Platform: macOS
Application: Chrome
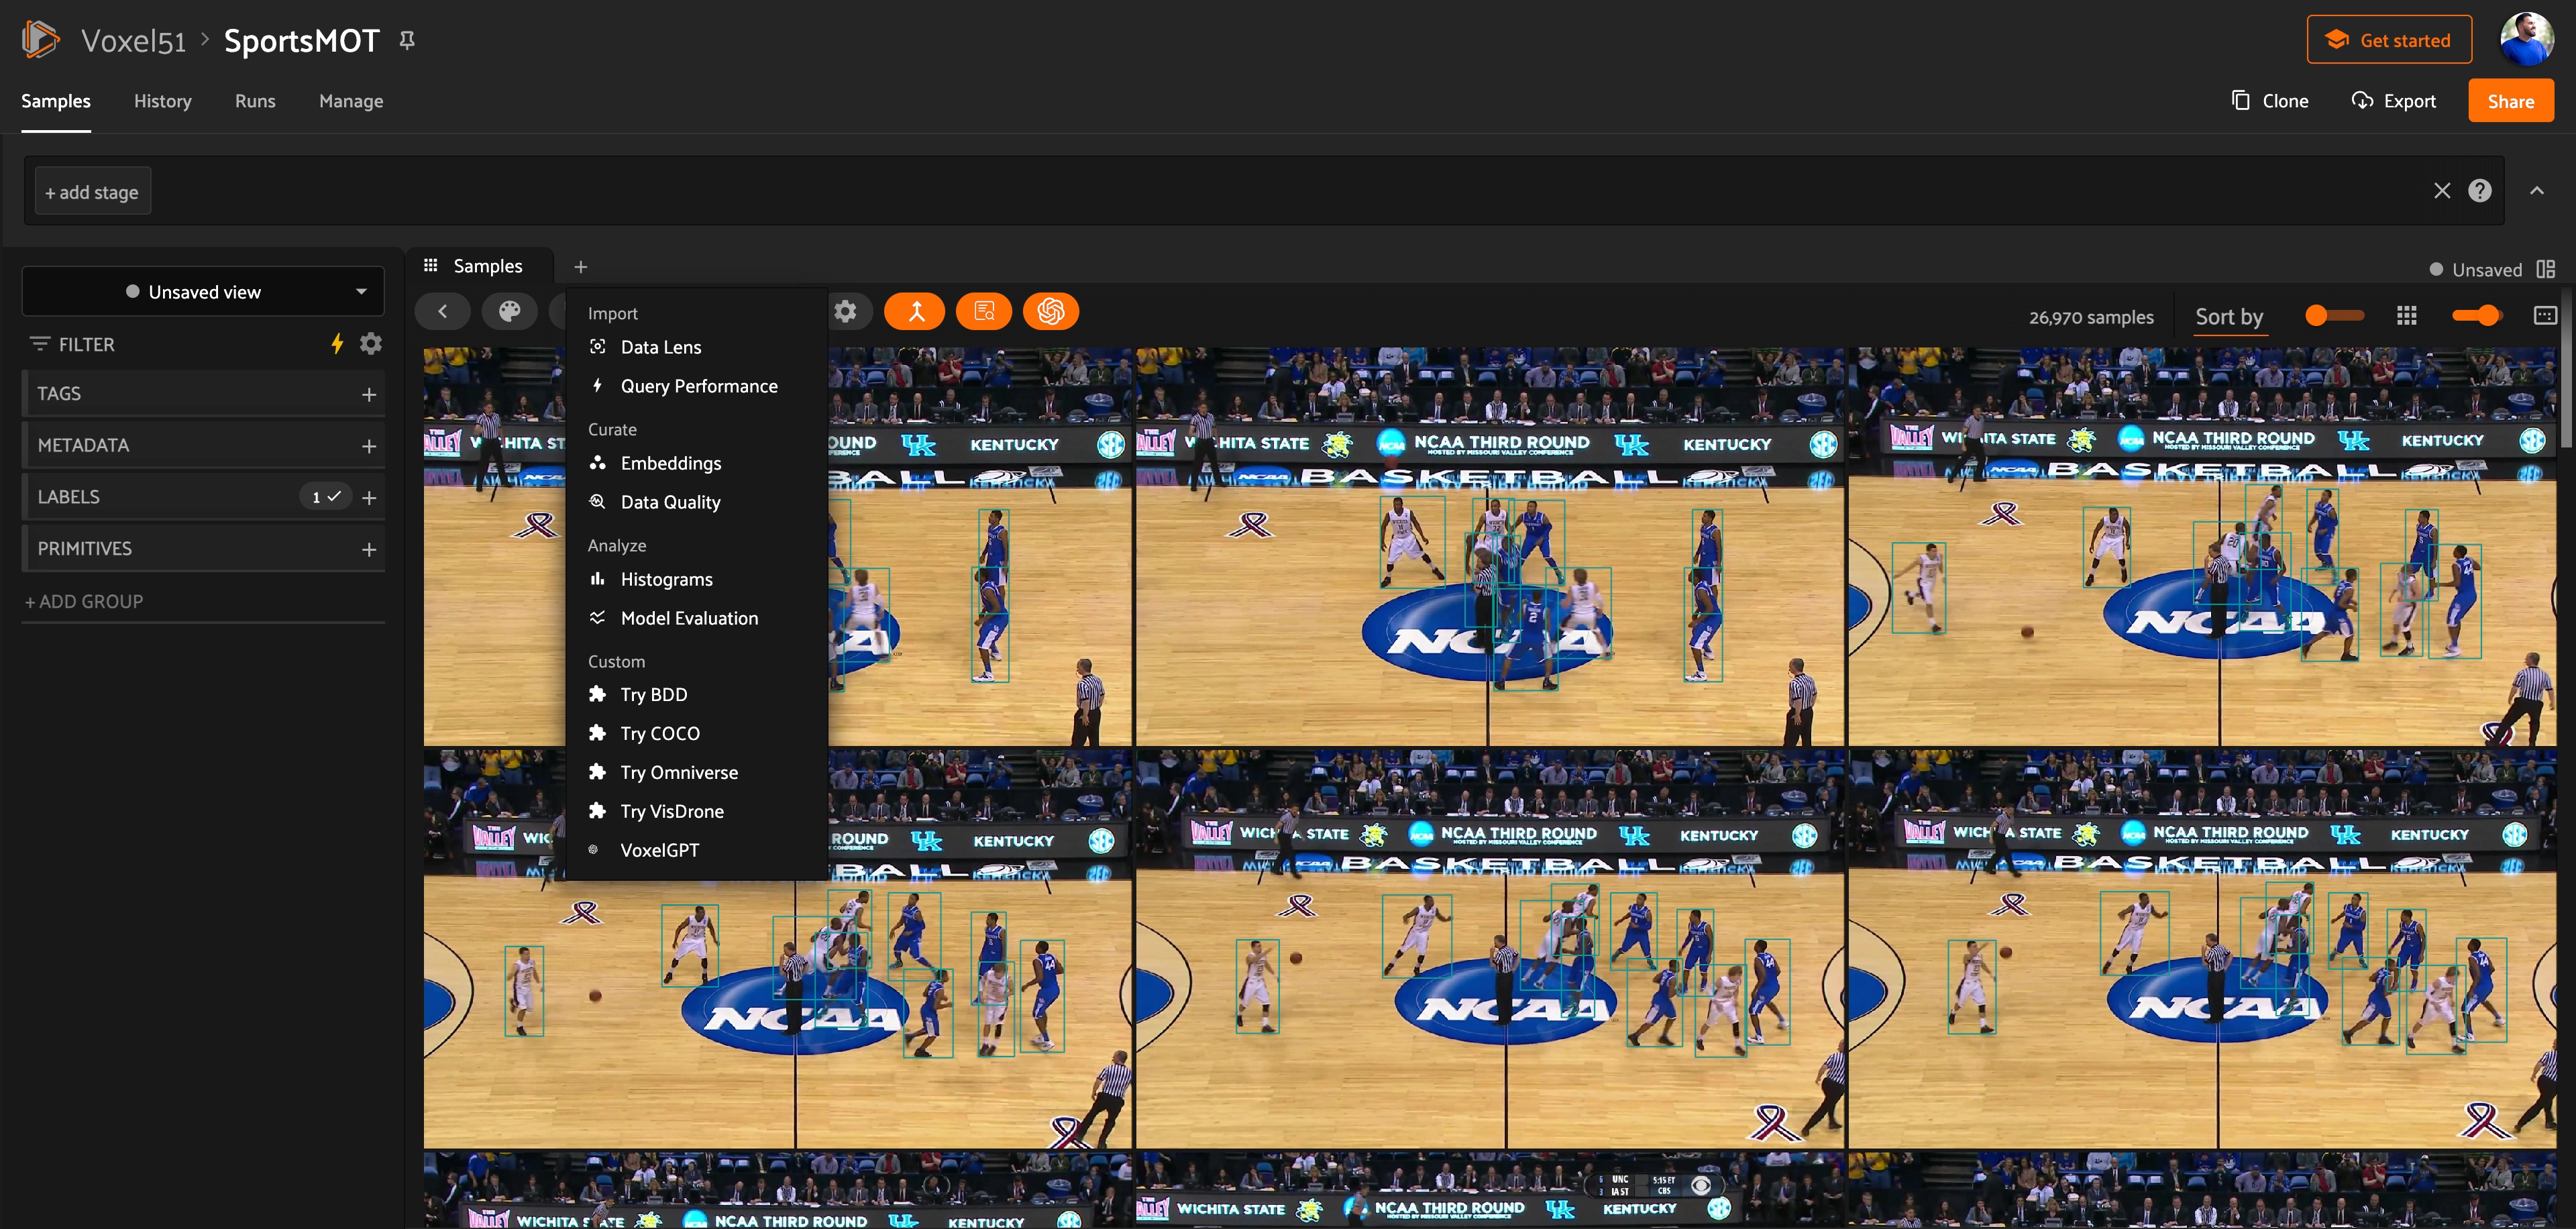
task_description: Toggle query performance
action_type: click
element_info: Icon

task_description: Open the panel viewer
action_type: click
element_info: Icon

action_type: click

task_description: Sort the samples by frame
action_type: select
element_info: Menu Item

task_description: Clear any view stage thats been applied to this dataset
action_type: click
element_info: Icon
task_description: Open the embeddings panel
action_type: click
element_info: Menu Item

task_description: Open the Data Quality panel
action_type: click
element_info: Menu Item

action_type: click

action_type: click